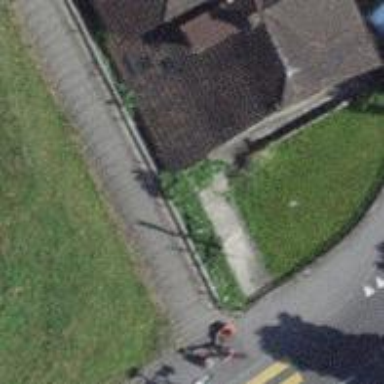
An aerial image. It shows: Set of steps on the road.